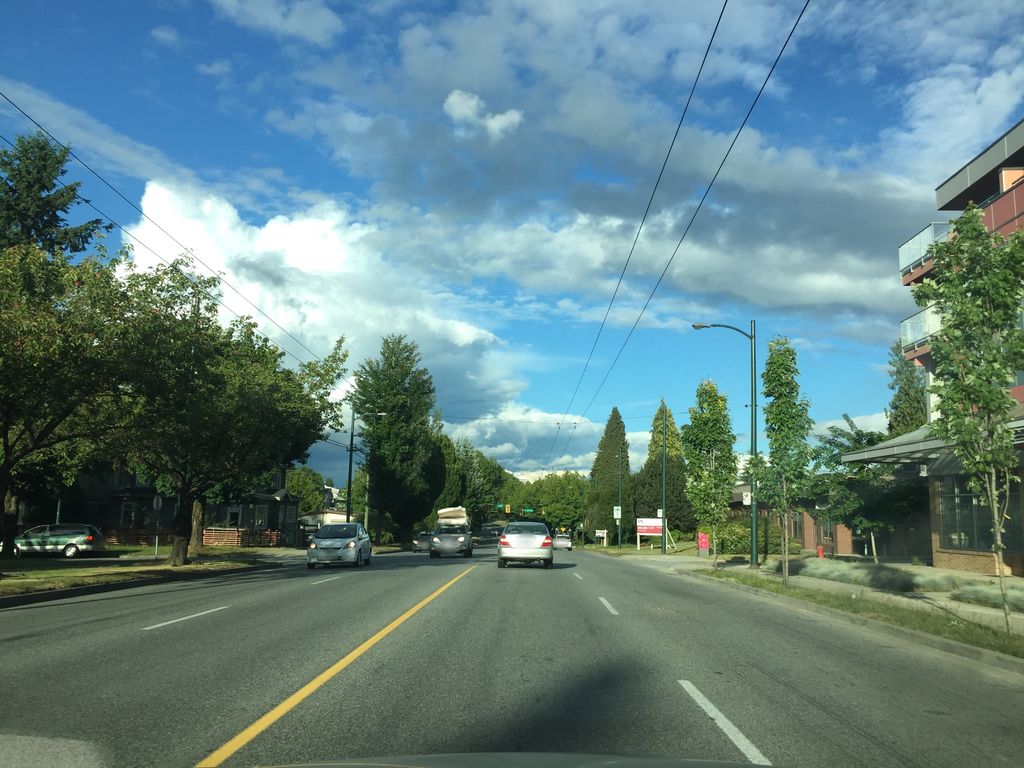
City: vancouver